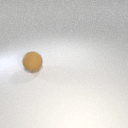
large brown rubber sphere